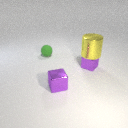
small purple metal cube in front of small green rubber sphere